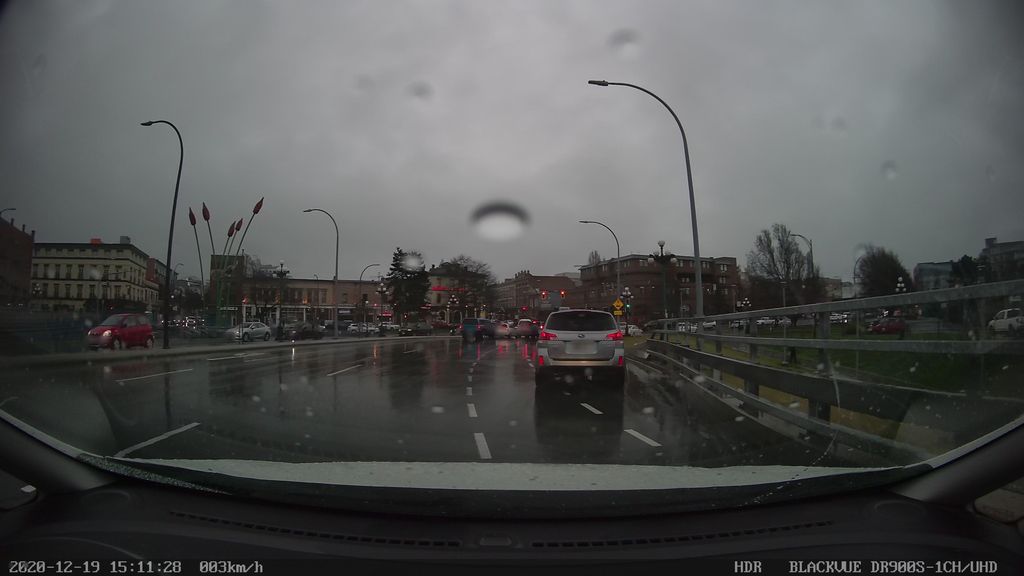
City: victoria